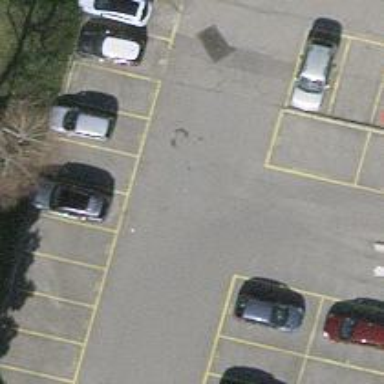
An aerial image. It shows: Road serving as parking aisle.